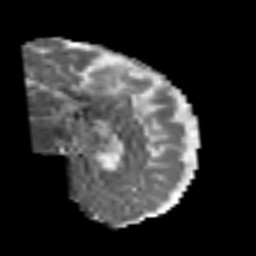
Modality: MD
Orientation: sagittal
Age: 55
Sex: male
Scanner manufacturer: siemens
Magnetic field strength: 3 T
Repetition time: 6.1 s
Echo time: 0.101 s